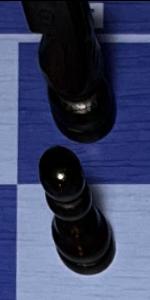
Label: Pawn_Black